Field crop: maize
Growth stage: 2
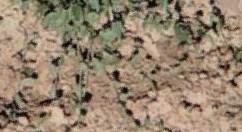
Species: convolvulus